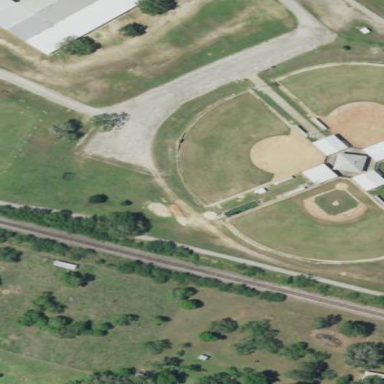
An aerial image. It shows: Baseball pitch for leisure and sports activities.